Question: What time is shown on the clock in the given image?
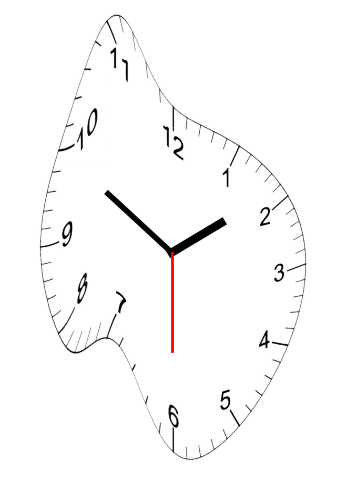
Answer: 01:49:30